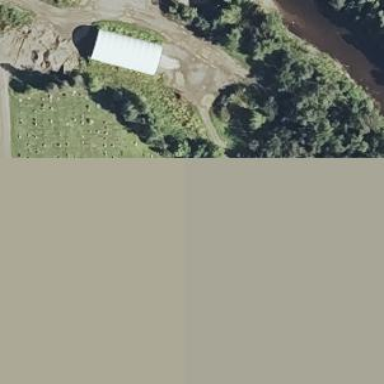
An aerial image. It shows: Cemetery.